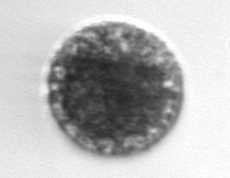
Label: Vicicitus_globosus